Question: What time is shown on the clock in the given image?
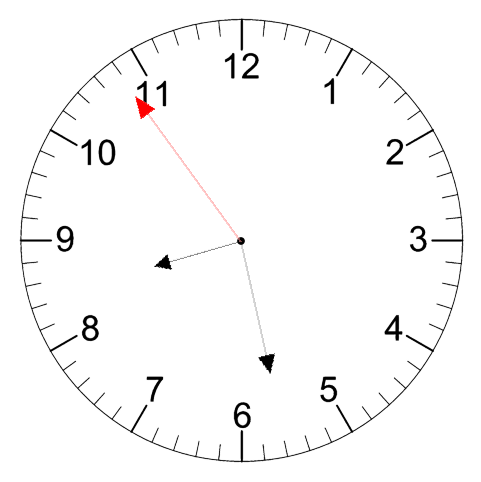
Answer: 08:27:54